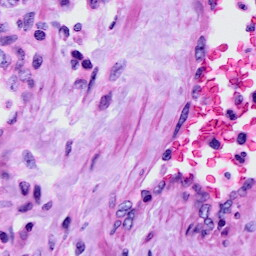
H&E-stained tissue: Cervix